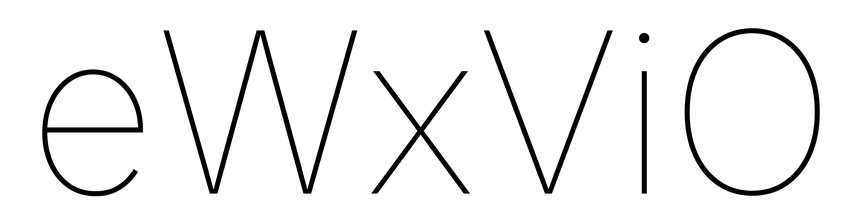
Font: Inter_Thin